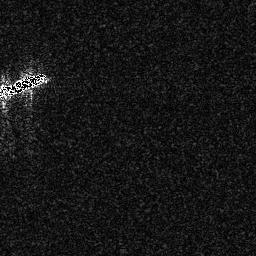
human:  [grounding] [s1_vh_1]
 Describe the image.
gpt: In the satellite image, there is  <ref>1 medium ship </ref> <box>[[0, 27, 17, 39, 0]]</box> located at left.